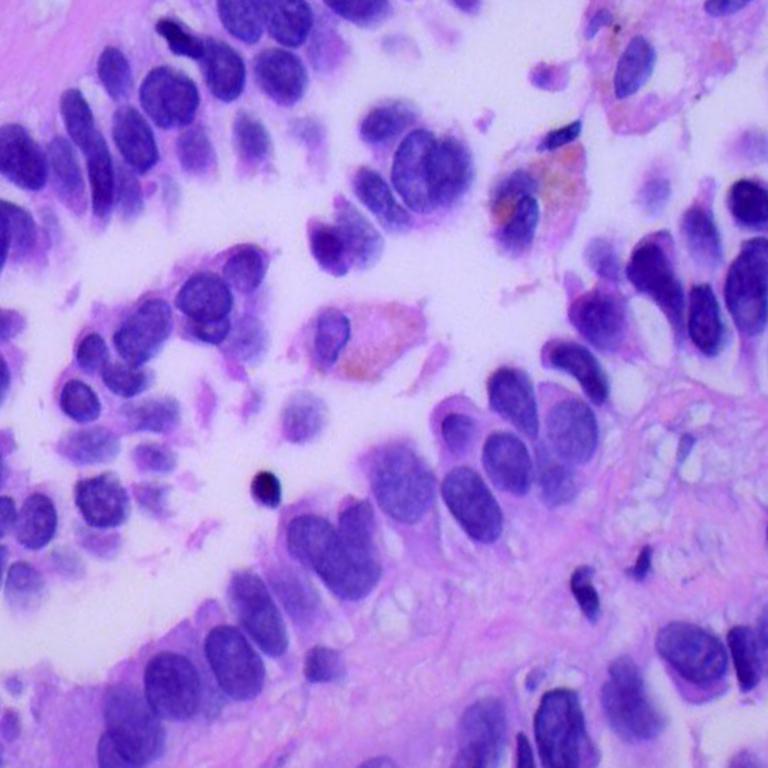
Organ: lung
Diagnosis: adenocarcinomas